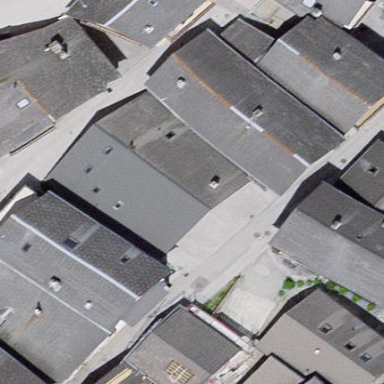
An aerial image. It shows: Simple and straightforward house.